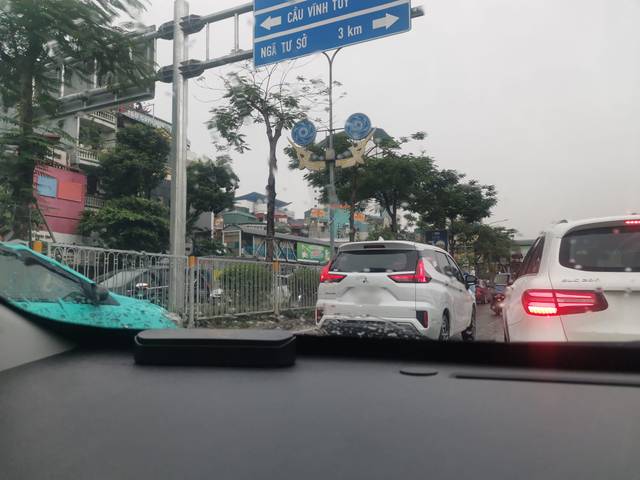
Region: Vietnam
Coordinates: 21.003, 105.841